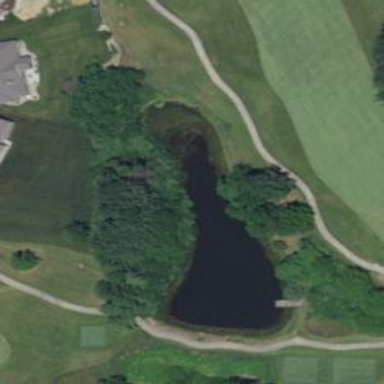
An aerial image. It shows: Water hazard on golf course. The hazard is natural water feature.